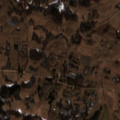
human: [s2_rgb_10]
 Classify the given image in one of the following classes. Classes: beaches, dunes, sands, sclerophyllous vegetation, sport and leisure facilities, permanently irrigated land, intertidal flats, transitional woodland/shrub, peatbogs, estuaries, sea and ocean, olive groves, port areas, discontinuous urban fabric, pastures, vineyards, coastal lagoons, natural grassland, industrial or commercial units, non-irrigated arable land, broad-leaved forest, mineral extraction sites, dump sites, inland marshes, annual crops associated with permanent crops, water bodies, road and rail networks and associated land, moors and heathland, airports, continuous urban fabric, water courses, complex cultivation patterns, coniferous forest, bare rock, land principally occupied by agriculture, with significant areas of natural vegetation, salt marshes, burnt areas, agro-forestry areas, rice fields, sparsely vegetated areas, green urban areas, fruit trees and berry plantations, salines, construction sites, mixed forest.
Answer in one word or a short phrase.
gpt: pastures, complex cultivation patterns, land principally occupied by agriculture, with significant areas of natural vegetation